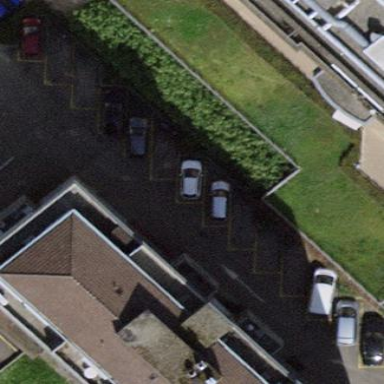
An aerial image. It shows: Parking area with surface.